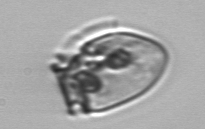
Label: Dinophysis_acuminata